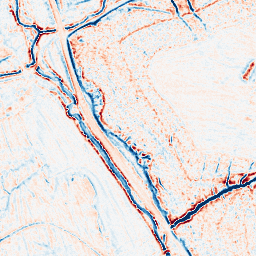
Category: edge_preserving
Decomposition family: bilateral
Decomposition parameters: d: 9
sigma_color: 75
sigma_space: 25
Upsampling method: sinc_blackman
Upsampling parameters: scale: 2
kernel_size: 8
Upsampling scale: 2